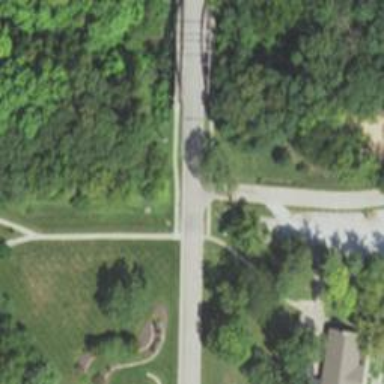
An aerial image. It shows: Driveway.